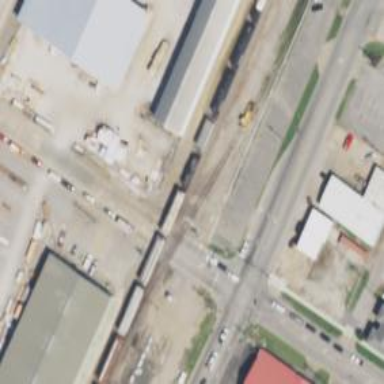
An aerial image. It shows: Level crossing with lights at railway intersection.